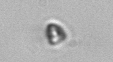
Label: Pyramimonas